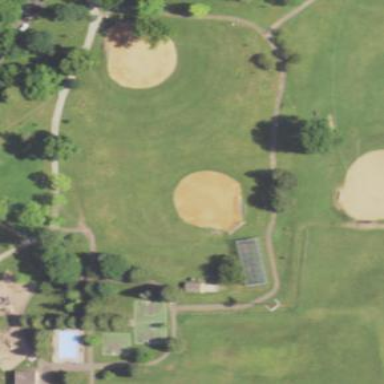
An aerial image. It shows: Dirt baseball pitch for leisure and sports.